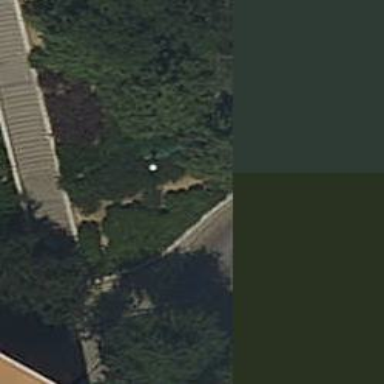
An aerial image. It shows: Retaining wall.